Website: lowes
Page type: cart
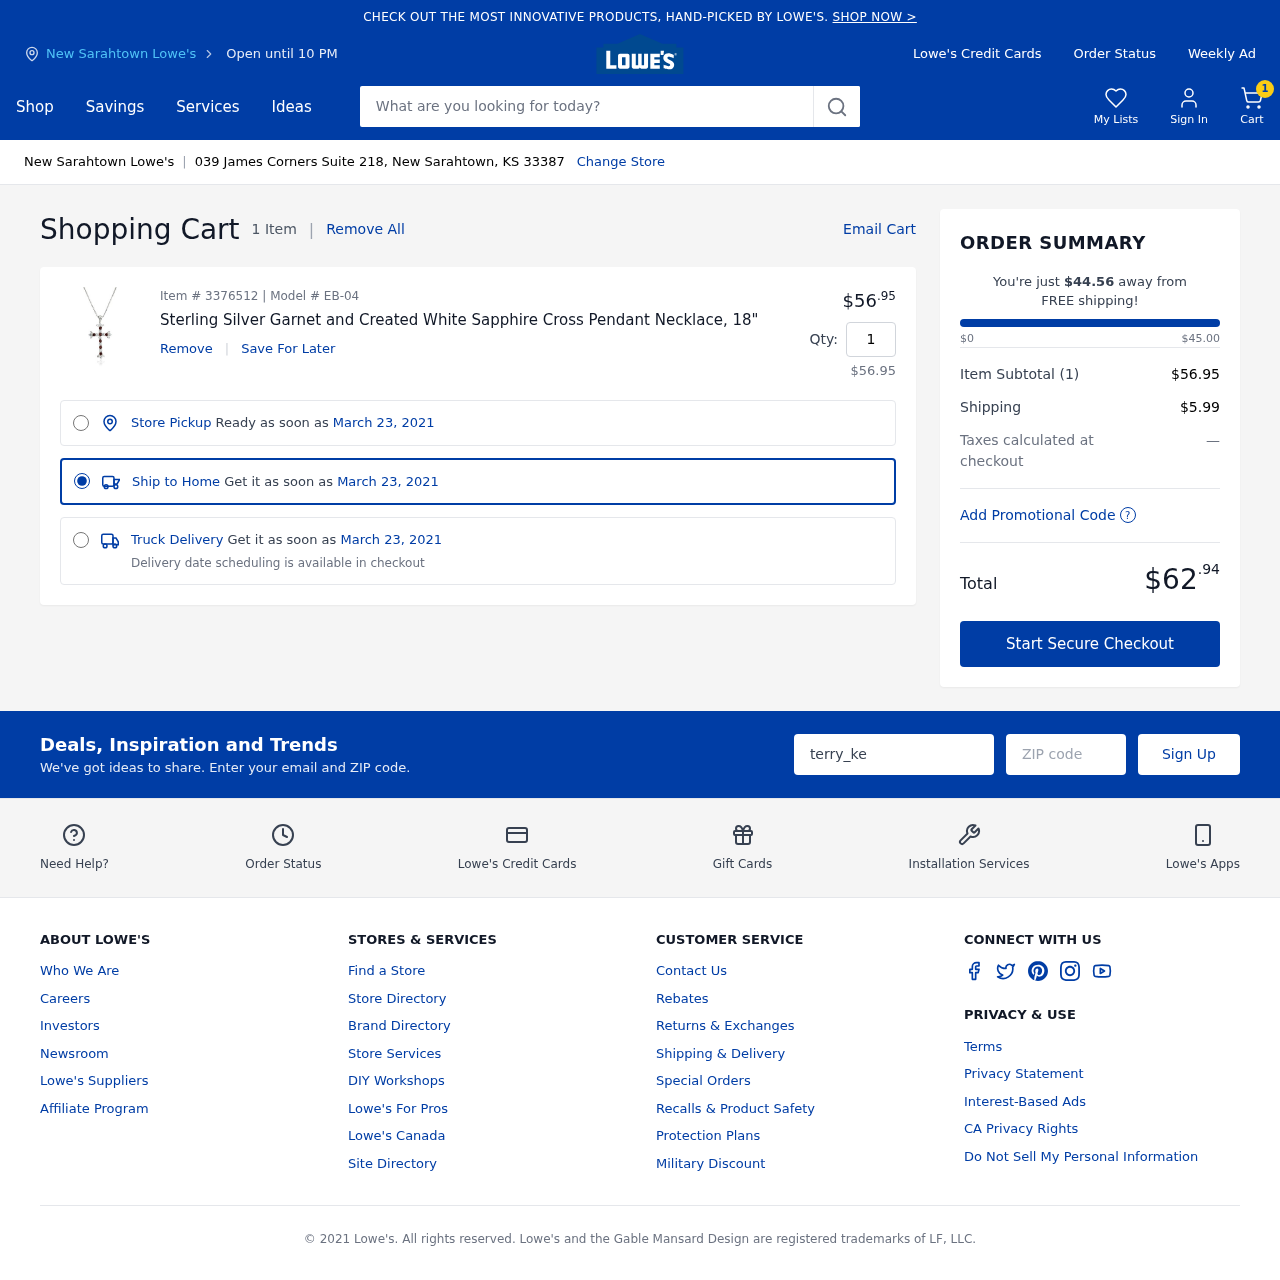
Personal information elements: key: PII_CITY
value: New Sarahtown Lowe's
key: PII_EMAIL
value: terry_keller@yahoo.com
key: PII_POSTCODE
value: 33387
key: PII_STREET
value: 039 James Corners Suite 218
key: PII_CITY_STATE_ZIP
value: New Sarahtown, KS 33387
Product elements: key: PRODUCT1_NAME
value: Sterling Silver Garnet and Created White Sapphire Cross Pendant Necklace, 18"
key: PRODUCT1_PRICE
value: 56.95
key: PRODUCT1_QUANTITY
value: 1
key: PRODUCT1_SUBTOTAL
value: $56.95
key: PRODUCT_ITEM_NUMBER
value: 3376512
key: PRODUCT_MODEL_NUMBER
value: EB-04
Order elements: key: ORDER_NUM_ITEMS
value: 1
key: ORDER_NUM_ITEMS
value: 1 Item
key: ORDER_DELIVERY_DATE
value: March 23, 2021
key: ORDER_SUBTOTAL
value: $56.95
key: ORDER_SHIPPING_COST
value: $5.99
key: ORDER_TOTAL
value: $62.94
Search elements: key: HEADER_SEARCH
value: What are you looking for today?